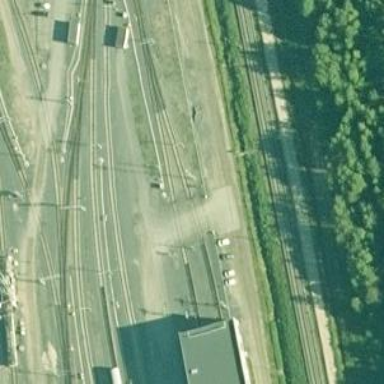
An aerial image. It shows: Level crossing along the railway.